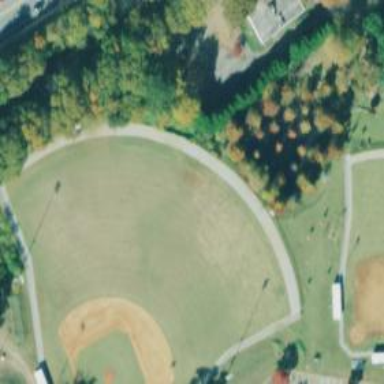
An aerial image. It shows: Baseball pitch for leisure land.